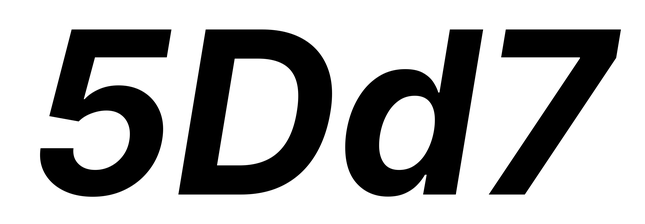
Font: Inter-Italic_Bold_Italic